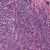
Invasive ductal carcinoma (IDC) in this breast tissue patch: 1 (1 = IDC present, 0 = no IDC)